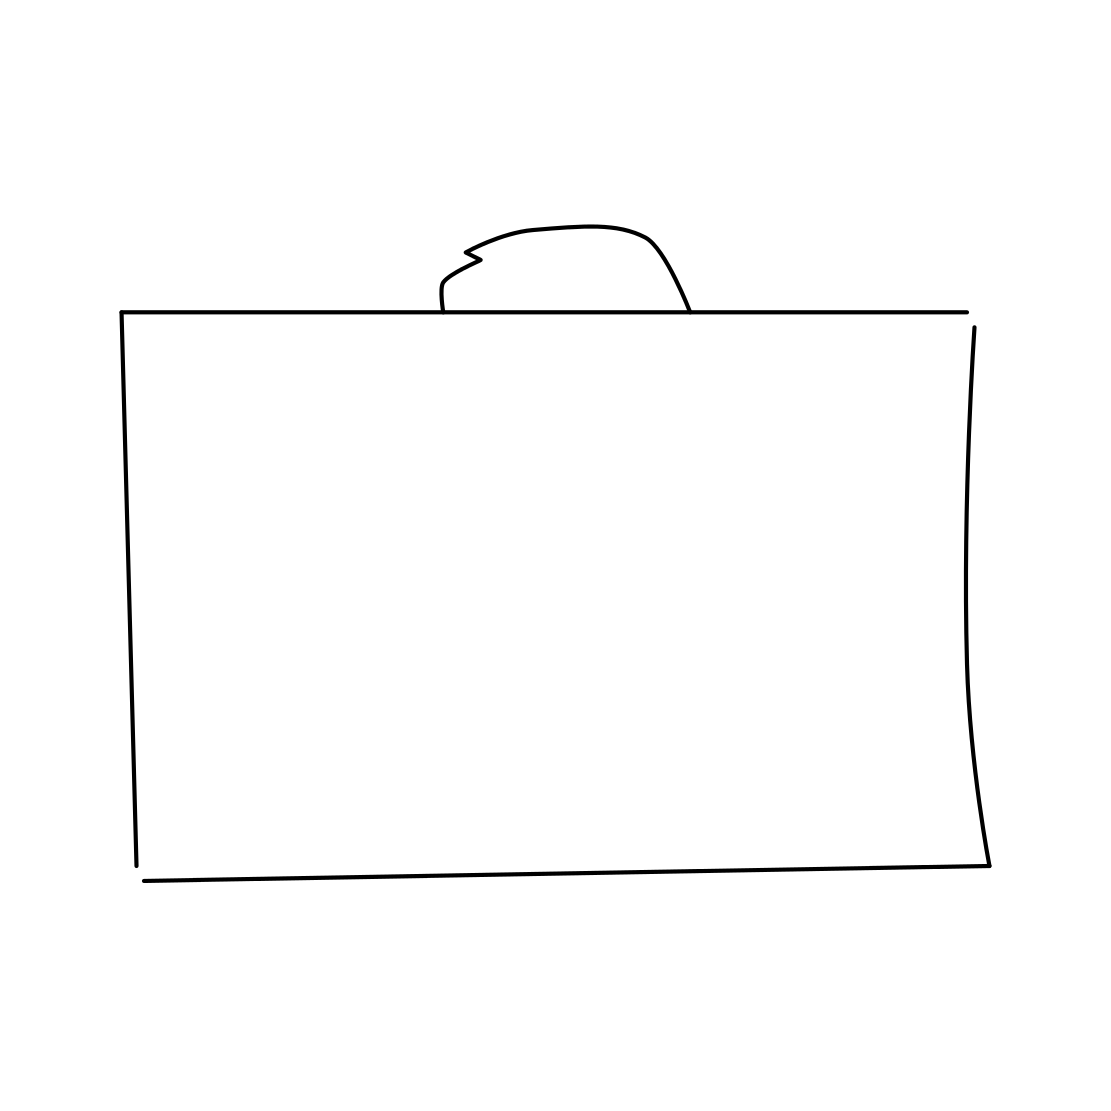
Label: suitcase